Field crop: maize
Growth stage: 2
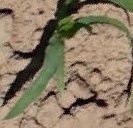
Species: maize